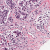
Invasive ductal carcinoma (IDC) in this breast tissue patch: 1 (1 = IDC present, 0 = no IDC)